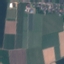
Land use / land cover: PermanentCrop